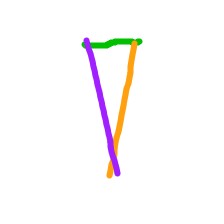
Shape: triangle